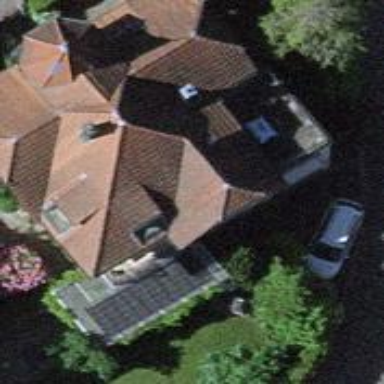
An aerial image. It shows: Half-hipped roof shape on the apartments building.